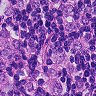
Metastatic tissue present: yes